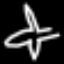
Label: airplane